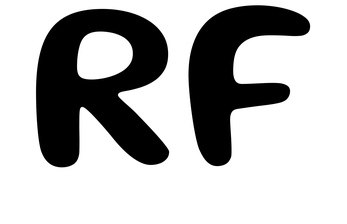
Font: Gluten_Medium